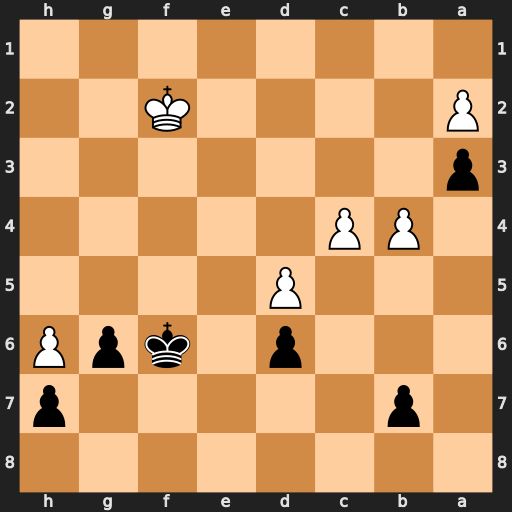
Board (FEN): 8/1p5p/3p1kpP/3P4/1PP5/p7/P4K2/8
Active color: b
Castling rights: -
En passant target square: -
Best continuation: Ke5 Ke3 g5 Kf3 Kd4 c5 Kxd5 cxd6 Kxd6